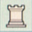
Piece: wR